Interaction volume radius: 10 \u00c5
Interaction volume height: 15 \u00c5
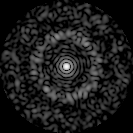
Disorder parameter: 0.8606